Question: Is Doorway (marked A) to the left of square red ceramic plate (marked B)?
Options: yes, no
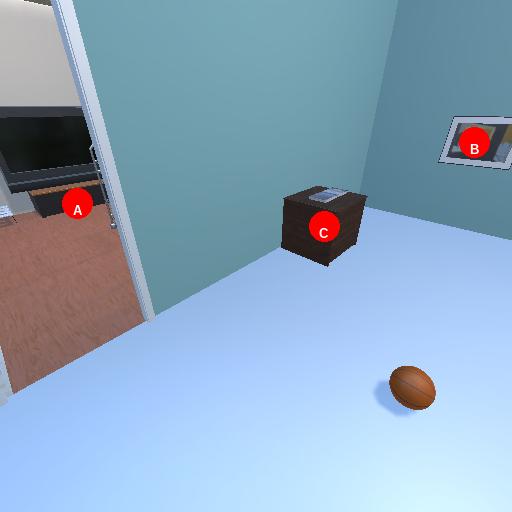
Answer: yes